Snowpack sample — Buffalo Mountain, Silverthorne, Colorado, USA (2/22/26, 2:02 PM MST)
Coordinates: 39.622, -106.113
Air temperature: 33 °F
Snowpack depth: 63 cm
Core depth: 10 cm
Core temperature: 32 °F
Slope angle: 11°, slope face: 116°
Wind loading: low
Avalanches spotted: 0
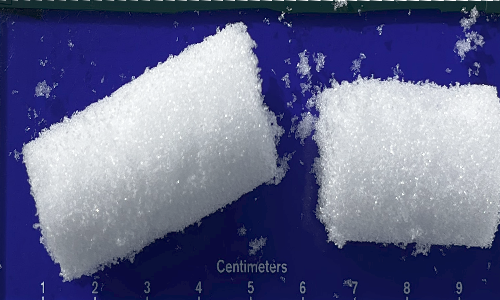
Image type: core
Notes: In a firebreak similar to site 1, minimal wind loading with no spotted avalanches (not many faces in view though)